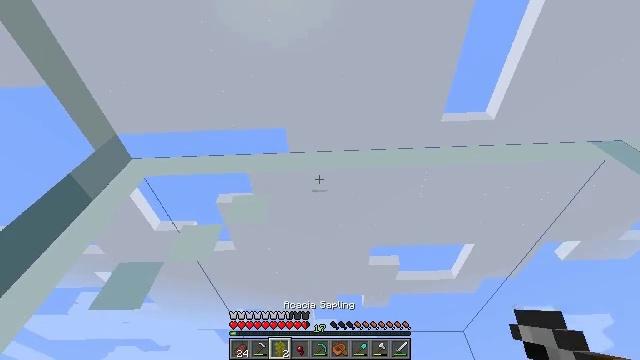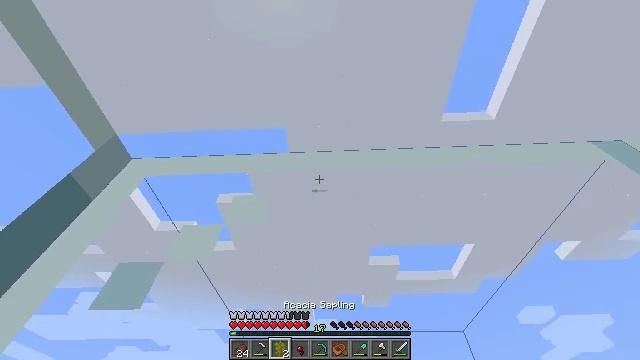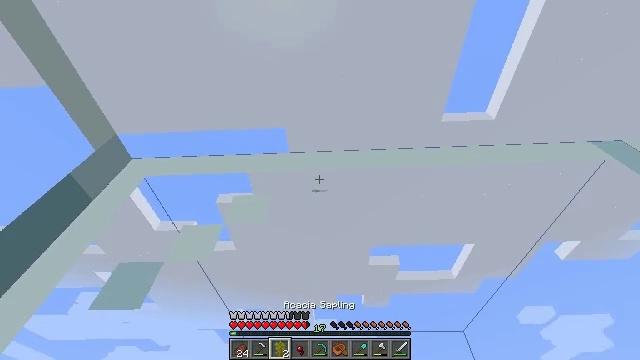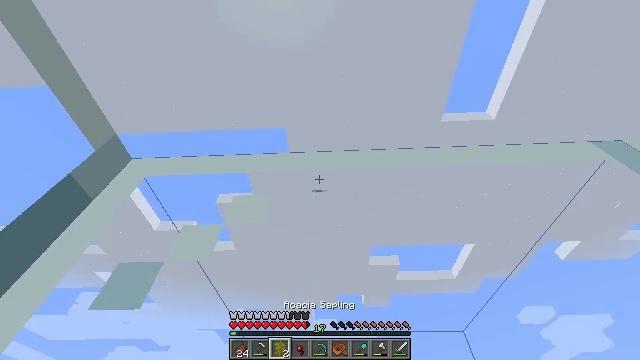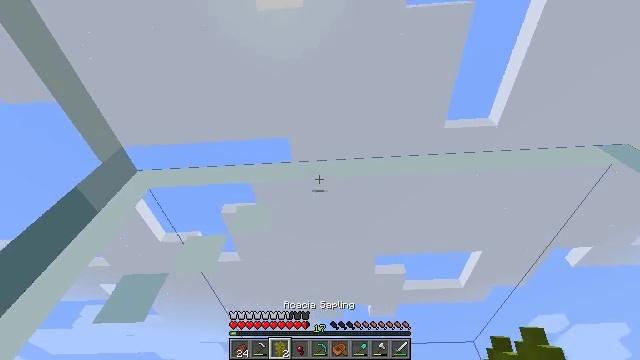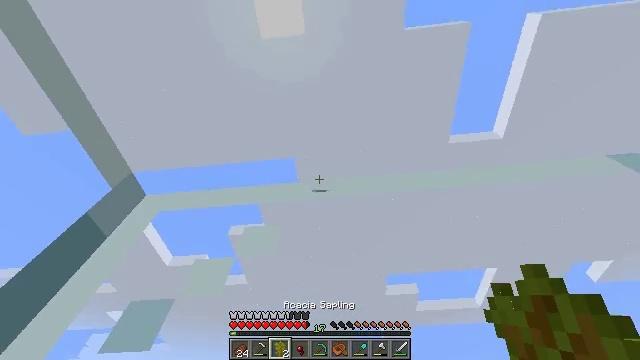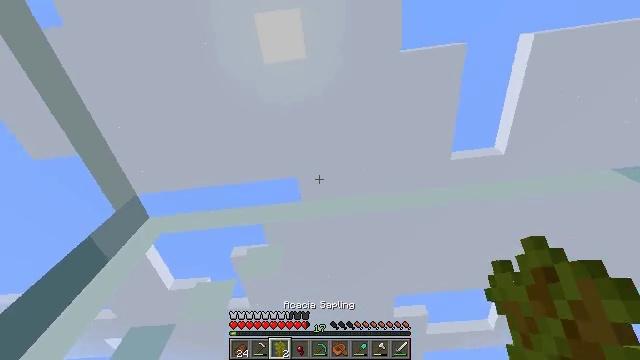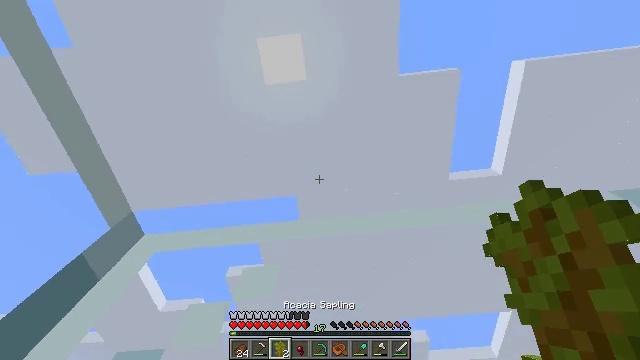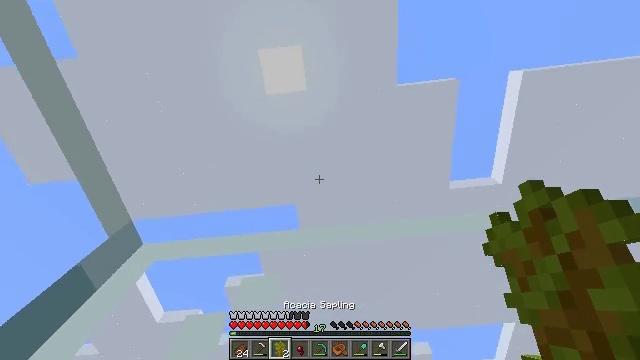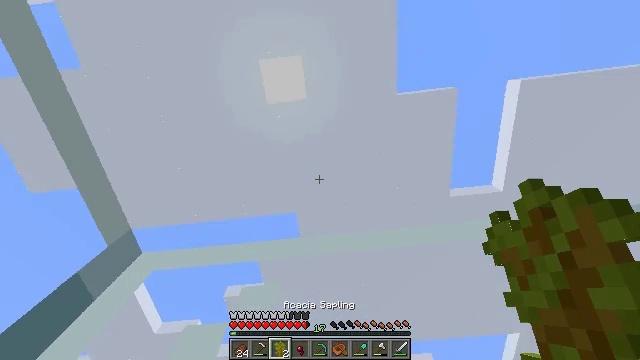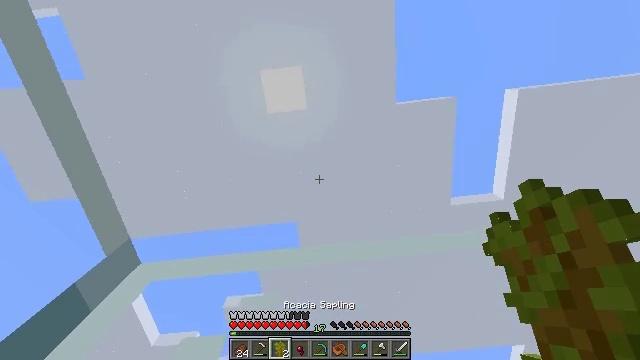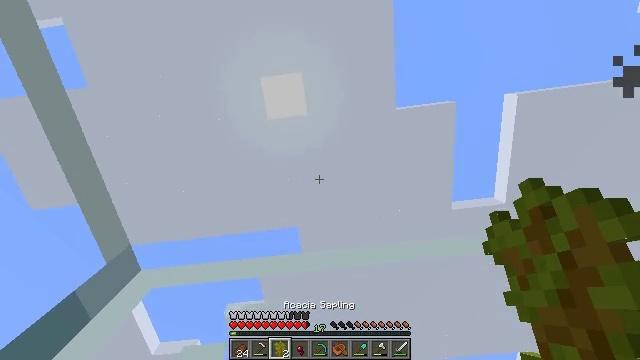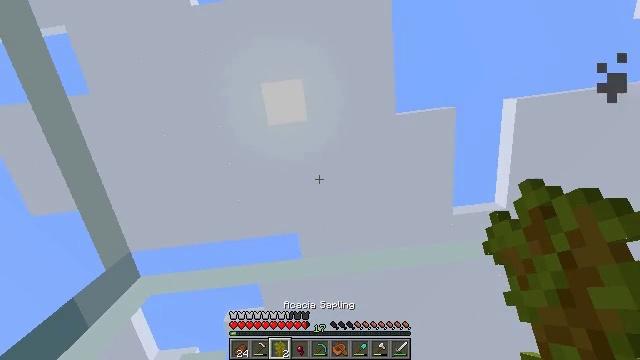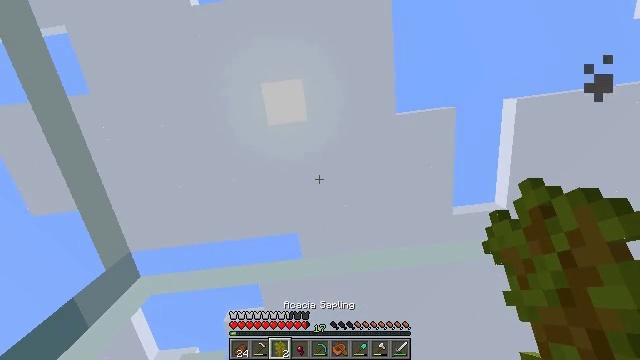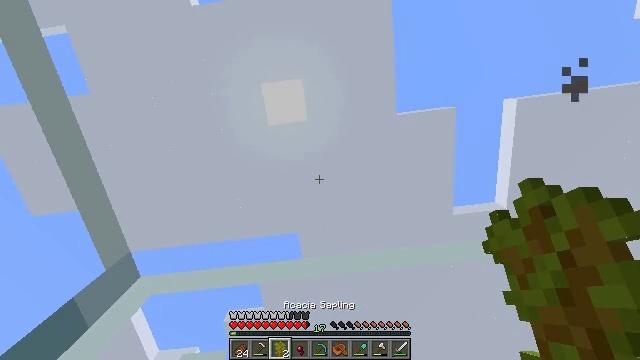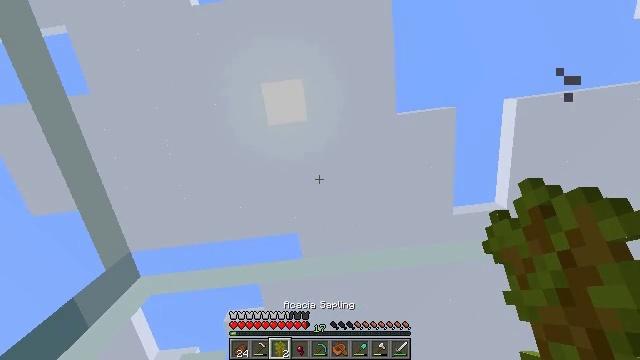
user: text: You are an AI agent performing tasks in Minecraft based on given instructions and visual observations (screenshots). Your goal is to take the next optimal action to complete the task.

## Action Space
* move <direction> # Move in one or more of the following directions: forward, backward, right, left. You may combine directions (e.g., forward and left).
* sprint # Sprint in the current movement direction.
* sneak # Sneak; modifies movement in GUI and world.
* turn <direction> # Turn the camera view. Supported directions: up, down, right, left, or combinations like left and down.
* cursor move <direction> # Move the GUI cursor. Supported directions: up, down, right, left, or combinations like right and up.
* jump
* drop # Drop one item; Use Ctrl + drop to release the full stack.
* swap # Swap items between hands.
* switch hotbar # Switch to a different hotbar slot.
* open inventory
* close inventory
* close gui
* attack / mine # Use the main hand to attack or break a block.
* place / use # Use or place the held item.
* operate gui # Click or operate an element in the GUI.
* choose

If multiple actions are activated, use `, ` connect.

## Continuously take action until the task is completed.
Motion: motion action
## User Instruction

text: Drop an acacia sapling.
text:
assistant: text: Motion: no_op
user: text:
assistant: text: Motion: no_op
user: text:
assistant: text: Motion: no_op
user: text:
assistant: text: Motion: turn left and up
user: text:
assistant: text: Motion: turn left and up
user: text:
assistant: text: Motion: turn left and up
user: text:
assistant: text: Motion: turn up
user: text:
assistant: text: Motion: turn up
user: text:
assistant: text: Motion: turn up
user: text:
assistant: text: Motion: turn up
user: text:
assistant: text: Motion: turn up
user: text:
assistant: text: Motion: turn up
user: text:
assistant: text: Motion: no_op
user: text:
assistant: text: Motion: no_op
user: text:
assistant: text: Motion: no_op
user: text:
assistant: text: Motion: no_op
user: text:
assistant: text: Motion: no_op
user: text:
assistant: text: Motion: no_op
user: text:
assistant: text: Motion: no_op
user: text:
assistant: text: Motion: no_op
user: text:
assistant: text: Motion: no_op
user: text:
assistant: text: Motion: no_op
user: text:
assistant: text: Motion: no_op
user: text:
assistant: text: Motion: no_op
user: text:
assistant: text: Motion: no_op
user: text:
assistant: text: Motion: no_op
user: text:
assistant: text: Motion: no_op
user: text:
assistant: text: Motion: no_op
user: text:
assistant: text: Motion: no_op
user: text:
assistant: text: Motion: no_op